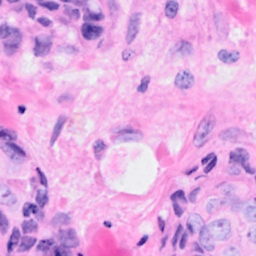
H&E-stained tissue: Breast